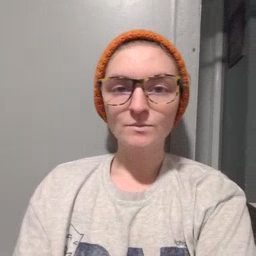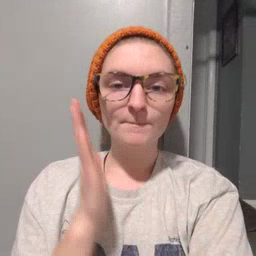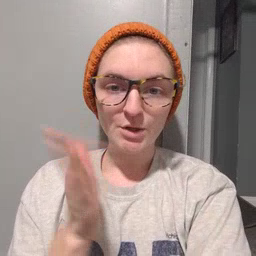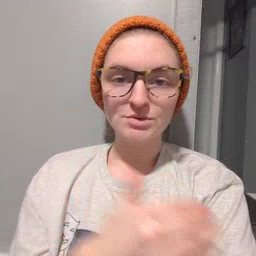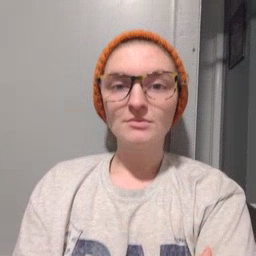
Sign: bedroom